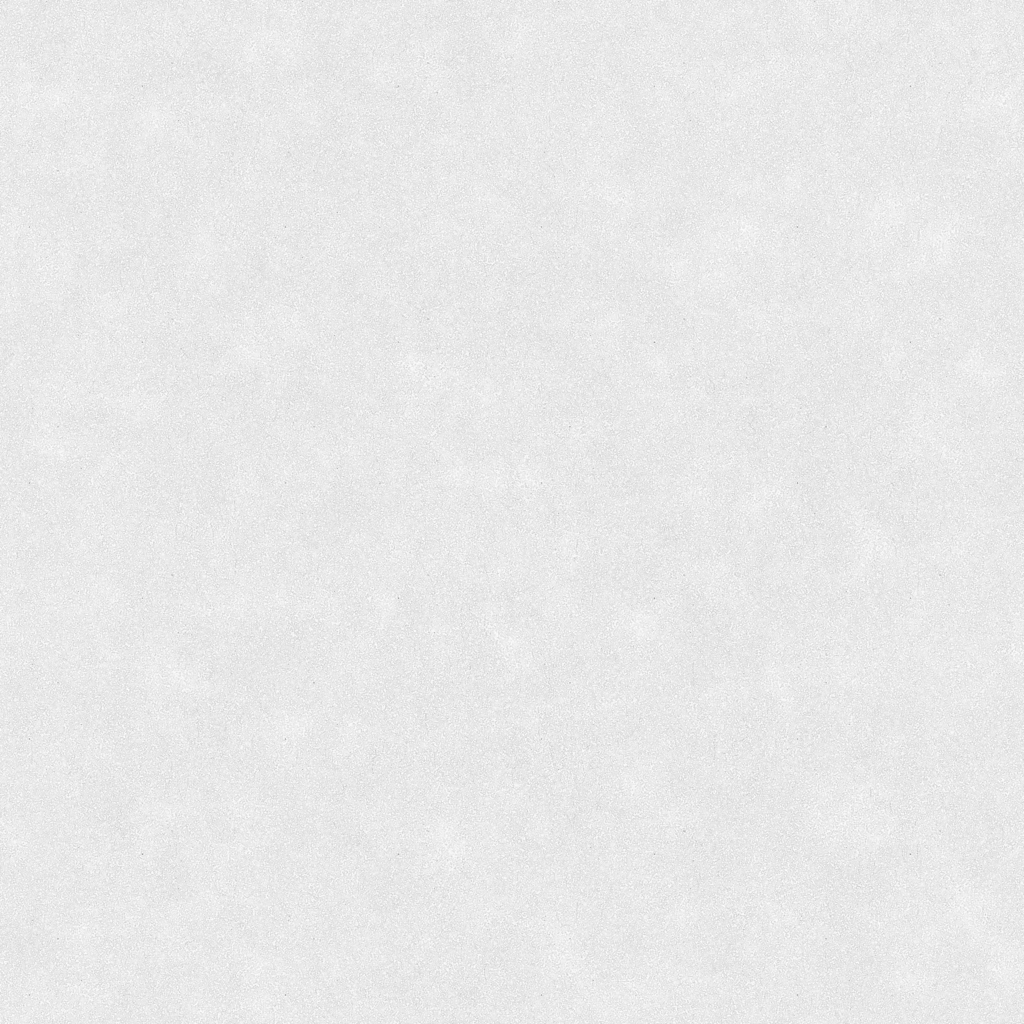
Texture map type: AmbientOcclusion